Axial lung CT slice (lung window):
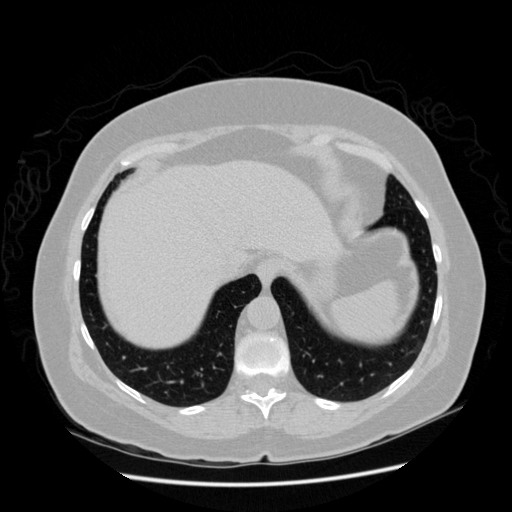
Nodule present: no